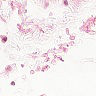
Metastatic tissue present: no